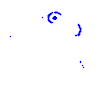
Particle: proton